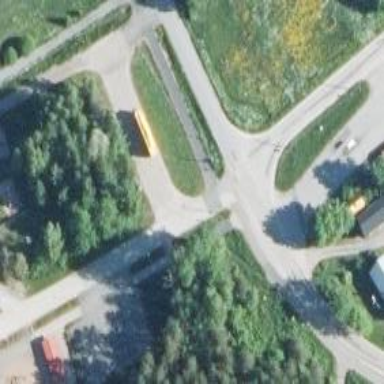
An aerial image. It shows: Road with "give way" sign.